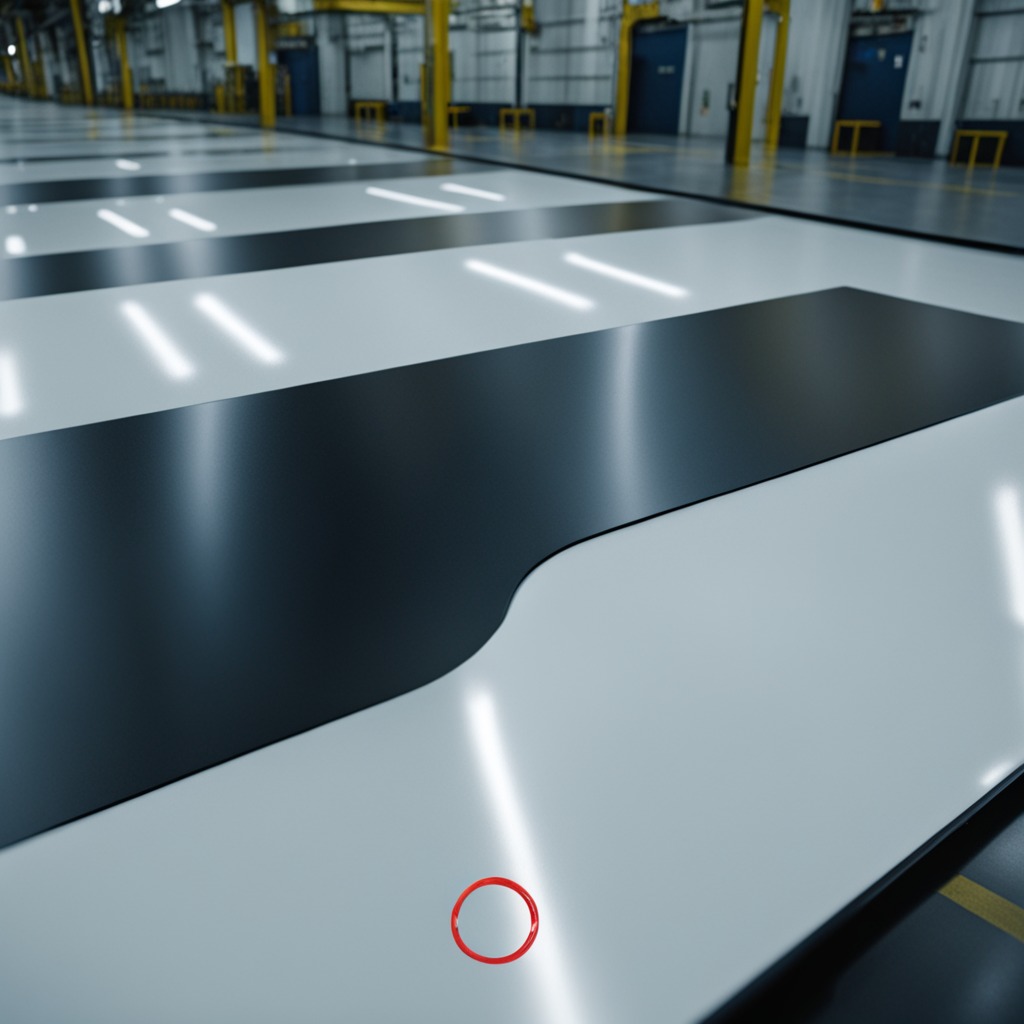
A rubber O-ring lies on the table in a ship maintenance bay industrial lighting.